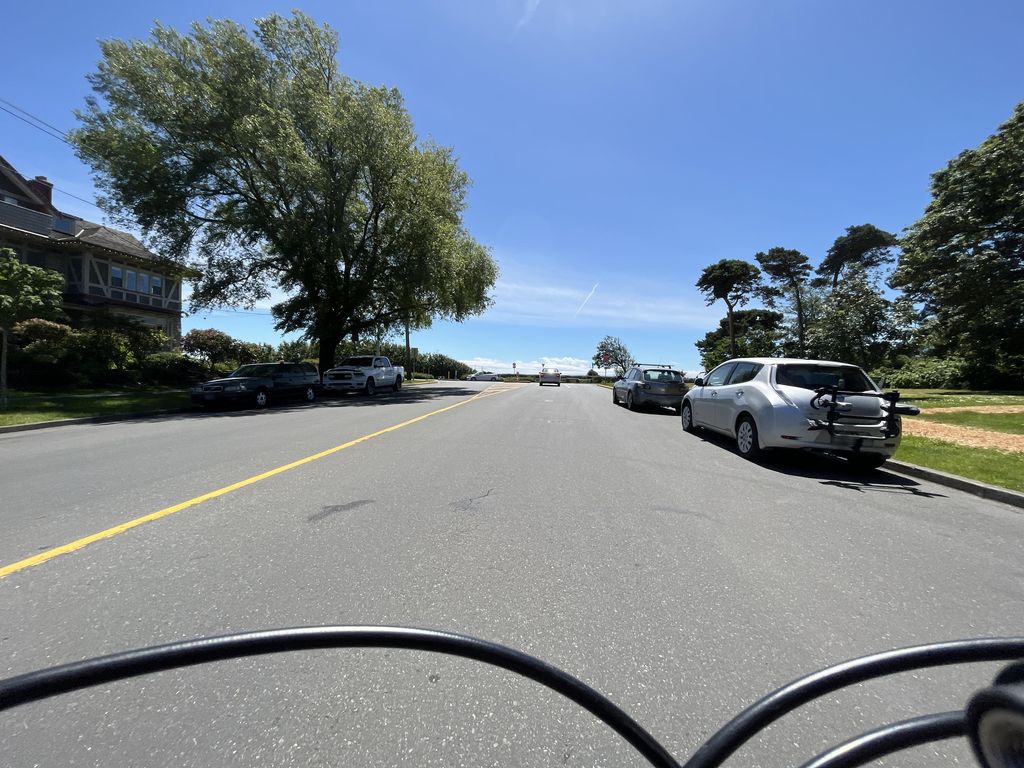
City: victoria